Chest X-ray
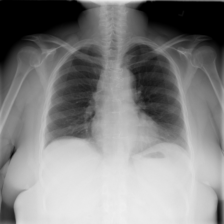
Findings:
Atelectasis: negative
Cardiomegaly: negative
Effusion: negative
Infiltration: negative
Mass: negative
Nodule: negative
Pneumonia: negative
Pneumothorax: negative
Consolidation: negative
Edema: negative
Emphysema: negative
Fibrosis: negative
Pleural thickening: negative
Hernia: negative